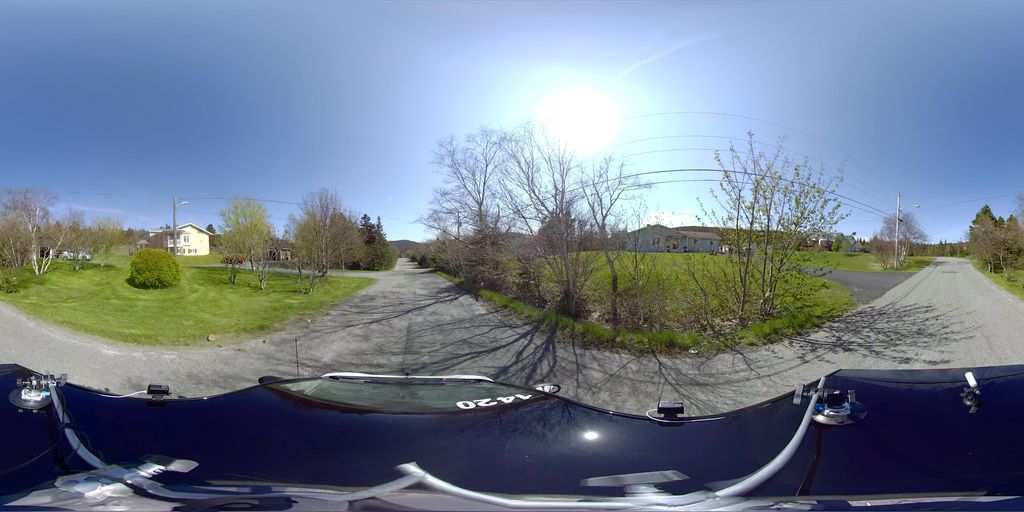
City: st_johns